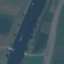
Label: River